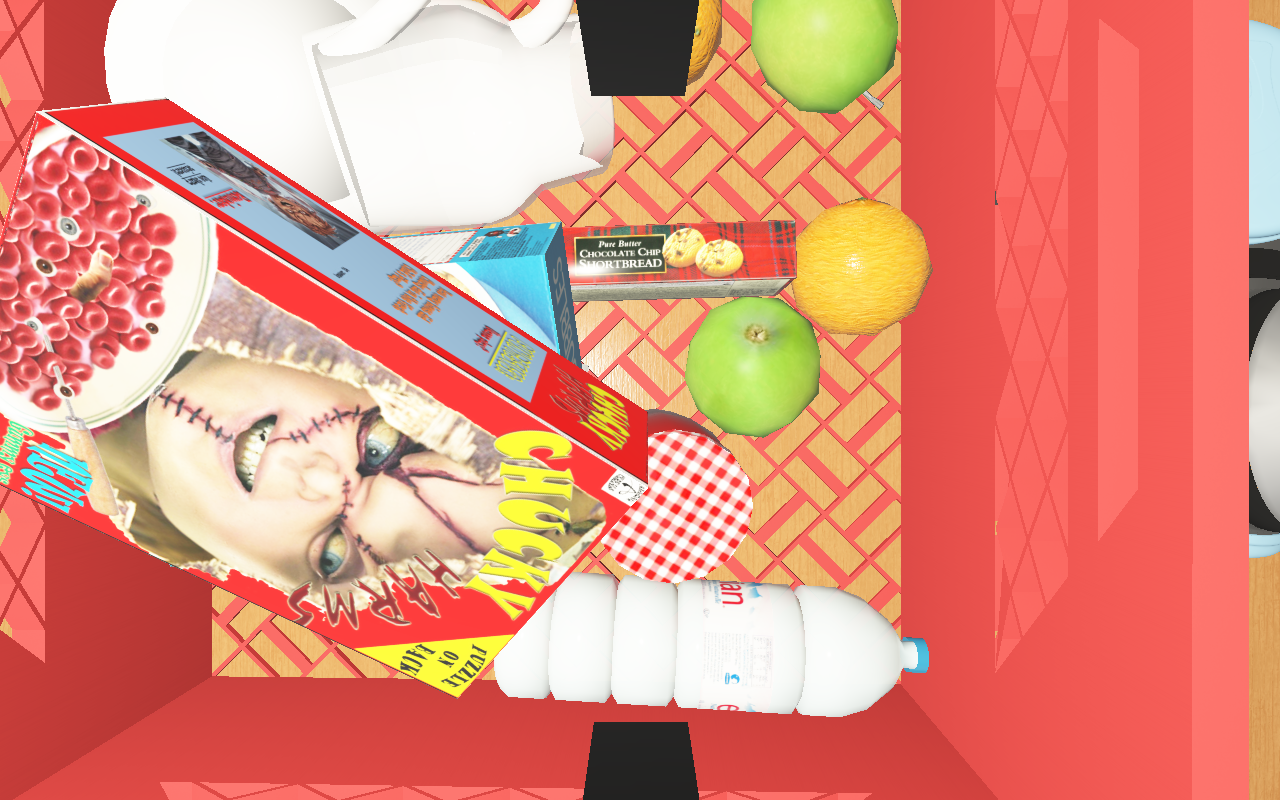
Objects in the scene:
carafe
water bottle
apple
orange
spoon
plate
glass
jam jar
cereal box
cereal box